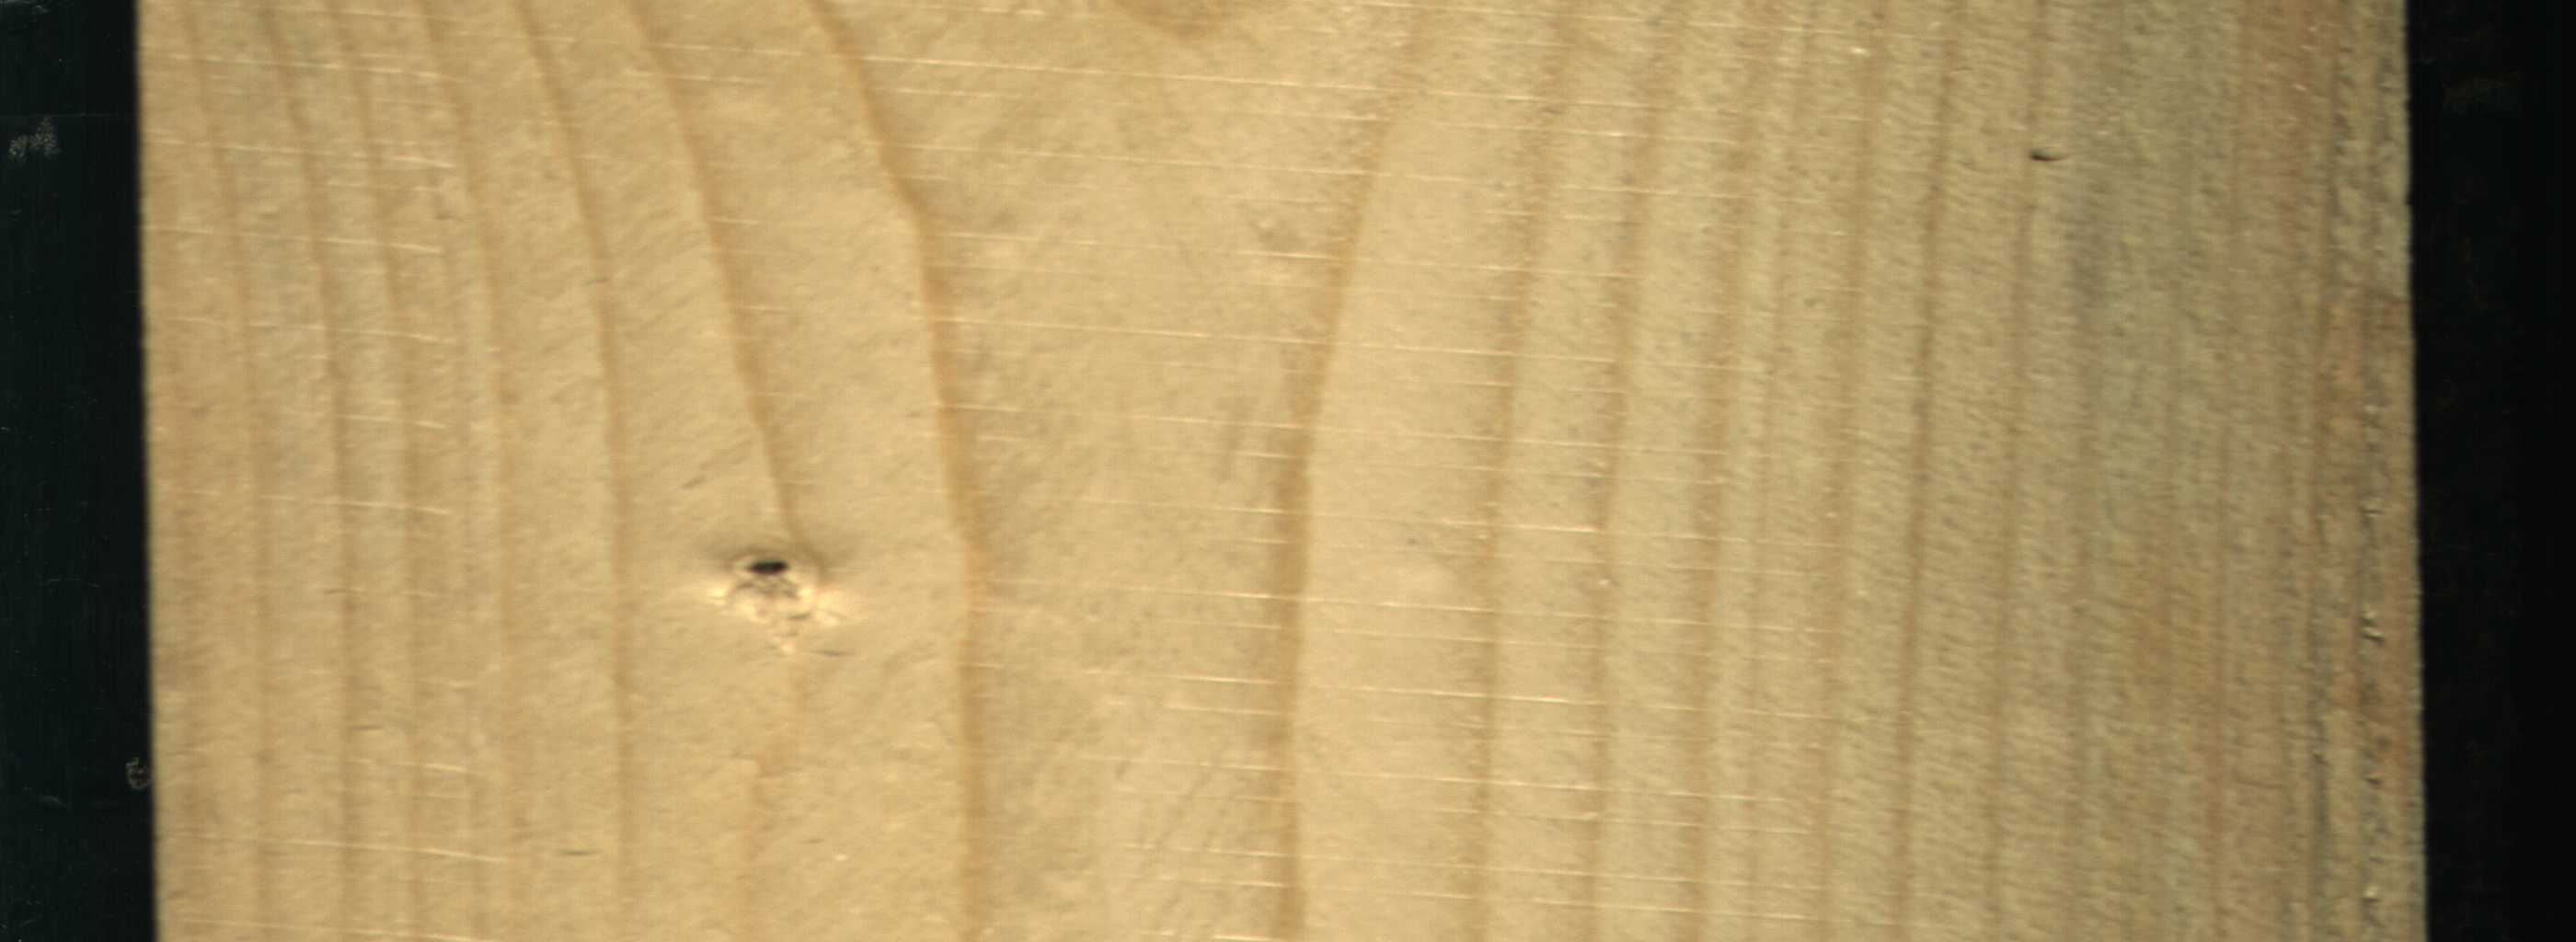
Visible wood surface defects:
Dead_Knot